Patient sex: M
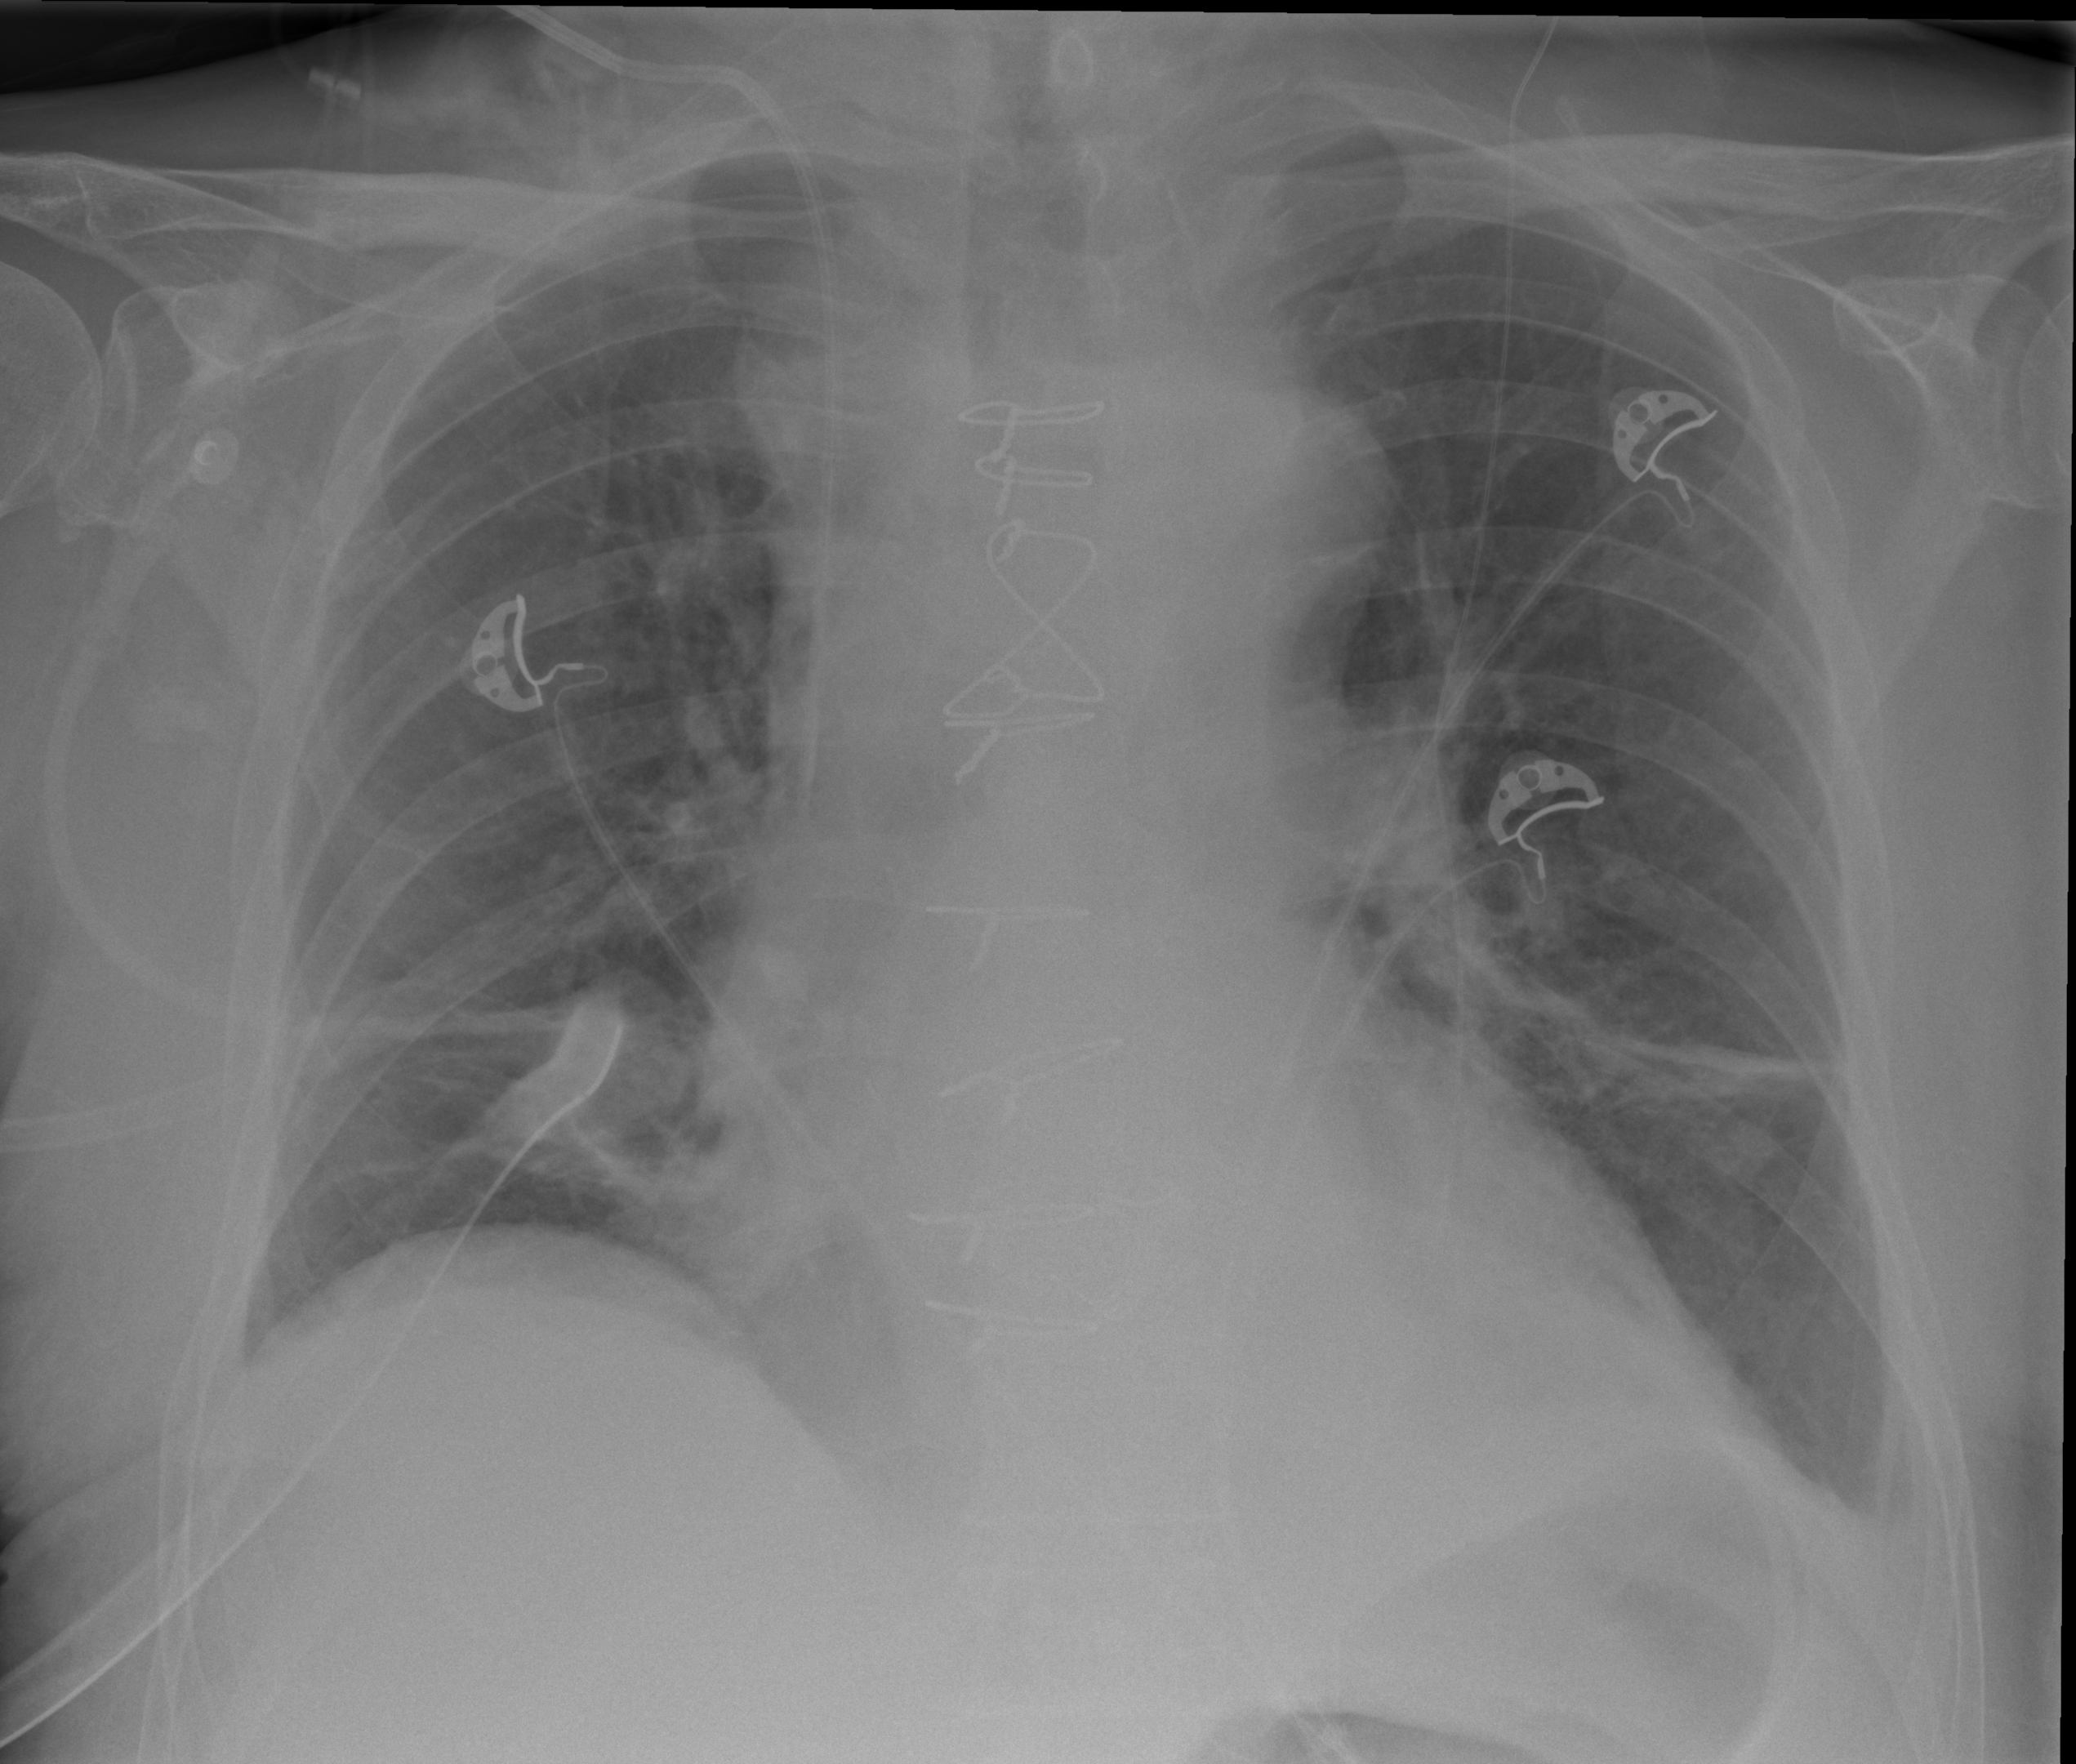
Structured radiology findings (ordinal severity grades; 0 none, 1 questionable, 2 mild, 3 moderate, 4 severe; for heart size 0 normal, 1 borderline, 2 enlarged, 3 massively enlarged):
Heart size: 2
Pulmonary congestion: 2
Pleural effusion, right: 1
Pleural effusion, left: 2
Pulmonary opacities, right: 2
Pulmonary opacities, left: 2
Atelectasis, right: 2
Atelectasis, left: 2